Field crop: tomato
Growth stage: 1
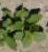
Species: solanum